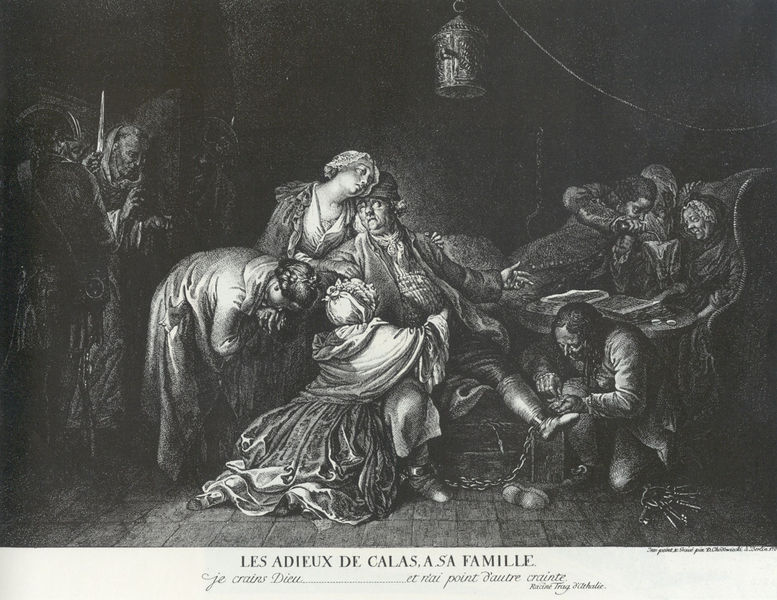
Titel: Les adieux de Calas à sa famille, Der grosse Calas
Künstler: Daniel Chodowiecki
Standort: viele Standorte
Institution: Seriendruck
Schlagwörter: dunkel, fuß, hand, mann, schatten, weiß, frauen, menschen, mädchen, sitzen, frankreich, frau, geste, getränk, grau, holz, hut, kleid, kleider, lampe, laterne, licht, männer, schwarz, tisch, tür, zeichnung, dame, schloss, haube, rock, betrunken, gesichter, trinken, alte, falten, gesicht, hinrichtung, spitze, stehen, stein, tod, bild, gesten, hände, boden, geistlicher, schnur, sessel, familie, vater, gebeugt, genre, kinder, fesseln, schärpe, schrift, küssen, umarmung, italien, man, schuhe, leine, kette, grafik, französisch, soldaten, dick, bett, kerzen, ring, rechtecke, eisen, keller, unterschrift, lehnstuhl, abschied, linie, seil, weinen, druck, schwarz-weiß, schraffur, radierung, stich, fliesen, gefangen, gefangennahme, text, uniform, verhaftung, ketten, knien, soldat, beschriftung, dreispitz, stiefel, hauben, ehefrau, dicker mann, trost, gefängnis, kerker, zelle, sterben, teufel, flehen, priester, mönch, gebückt, schlüssel, schlüsselbund, käfig, vogelkäfig, gefangener, kupferstich, alte frau, oma, trauern, fußkette, töchter, grossmutter, klagen, sterbender, bund, fessel, fliesenboden, italienisch, hängelampe, kummer, fra, schließen, aufhängung, verurteilung, befreiung, verurteilter, mánner, anketten, handkuß, verschließen, unigorm, gefangenschaft, baionett, fußfessel, gefängniss, aufschliessen, aufsperren, fussfesseln, gefängniswärter, lessel, wafen, kumer, kindewr